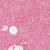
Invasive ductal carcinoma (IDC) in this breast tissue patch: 0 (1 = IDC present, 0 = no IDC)